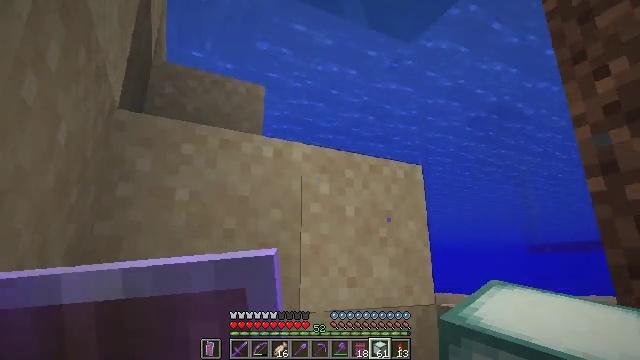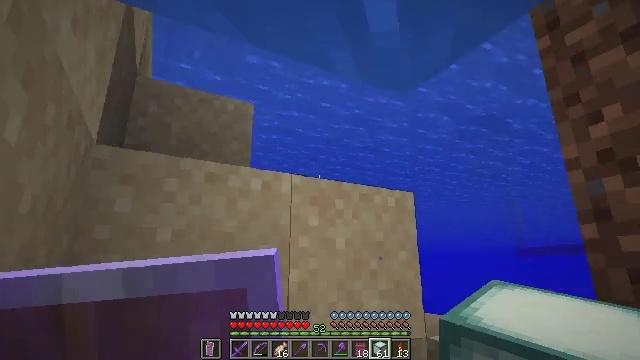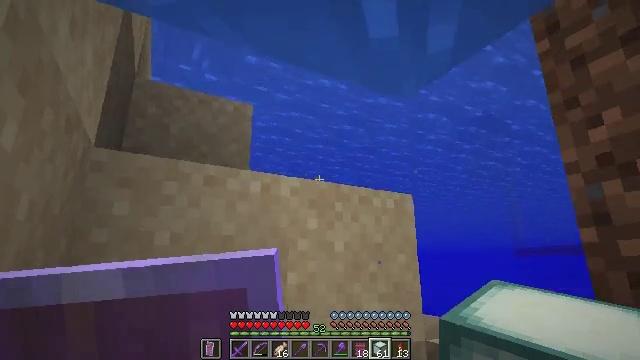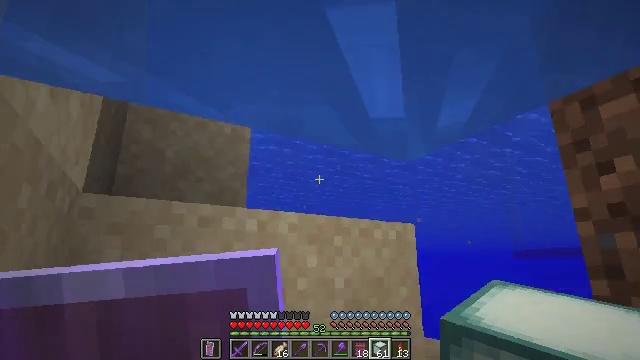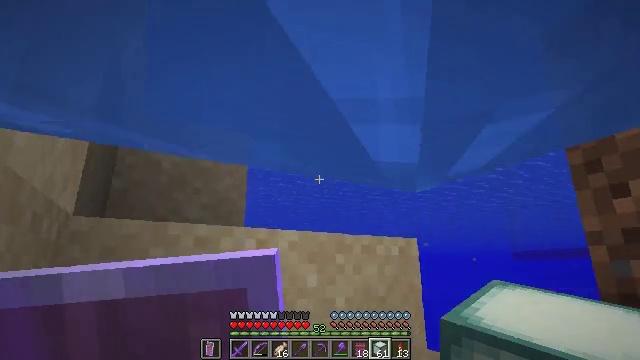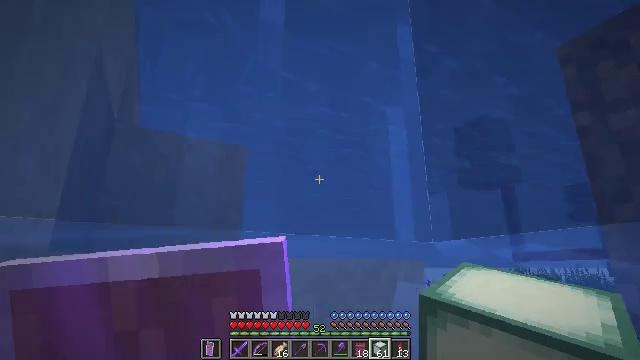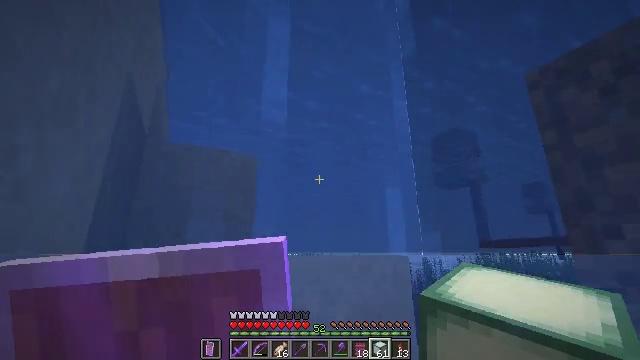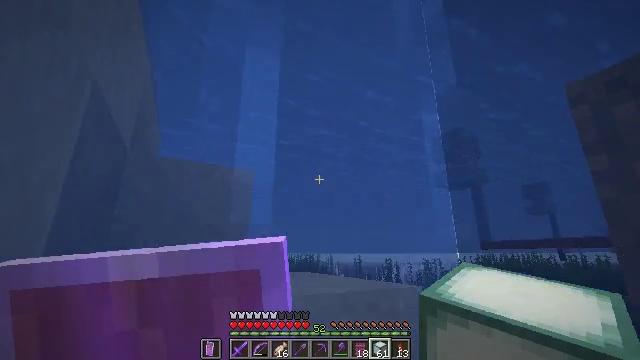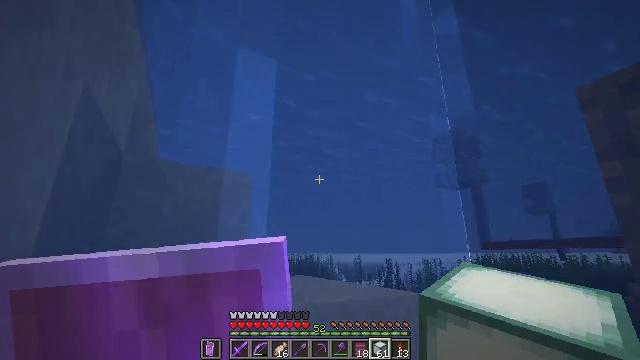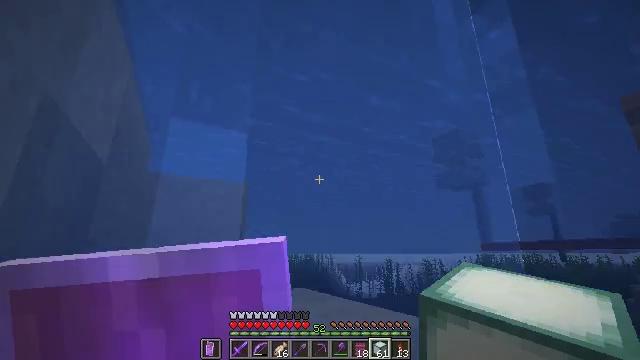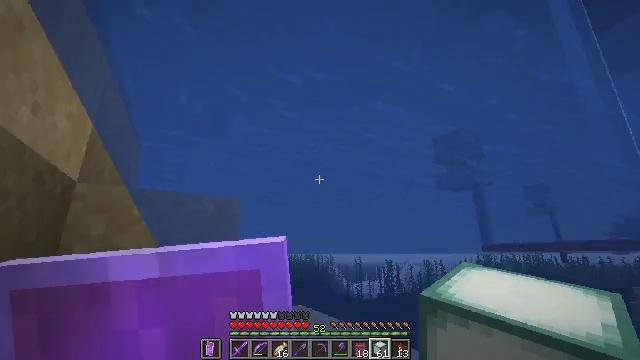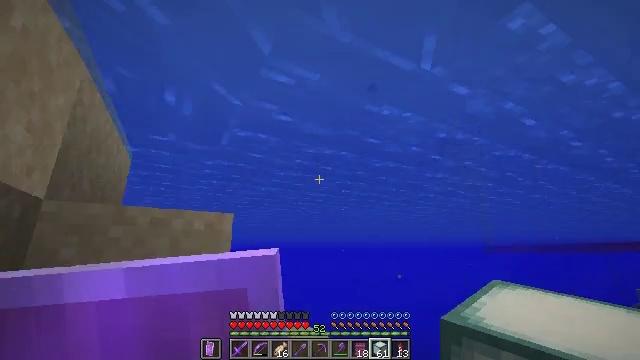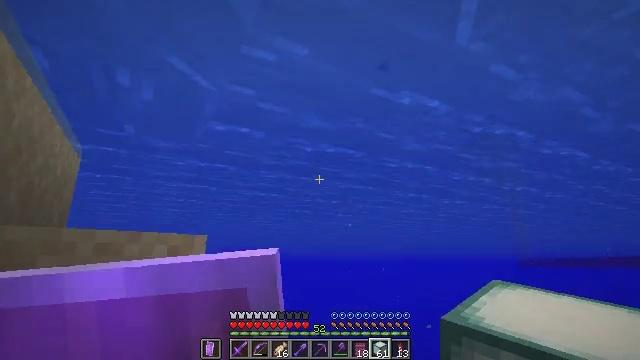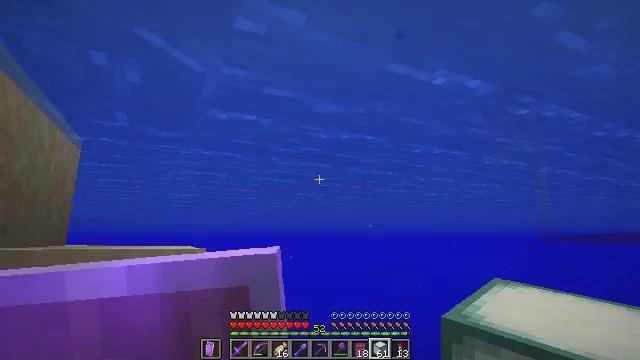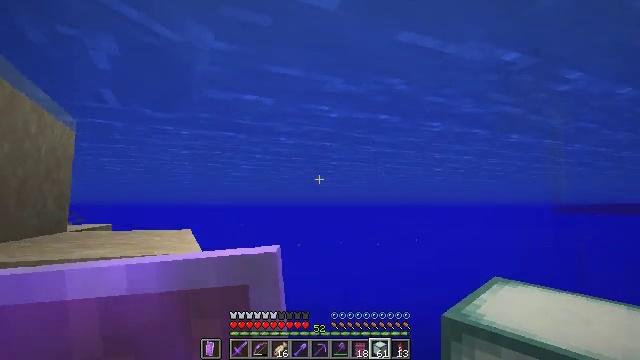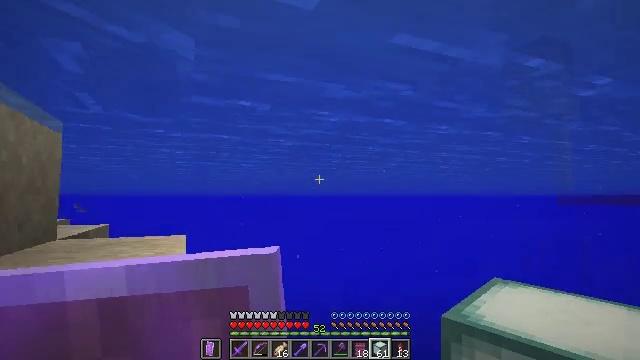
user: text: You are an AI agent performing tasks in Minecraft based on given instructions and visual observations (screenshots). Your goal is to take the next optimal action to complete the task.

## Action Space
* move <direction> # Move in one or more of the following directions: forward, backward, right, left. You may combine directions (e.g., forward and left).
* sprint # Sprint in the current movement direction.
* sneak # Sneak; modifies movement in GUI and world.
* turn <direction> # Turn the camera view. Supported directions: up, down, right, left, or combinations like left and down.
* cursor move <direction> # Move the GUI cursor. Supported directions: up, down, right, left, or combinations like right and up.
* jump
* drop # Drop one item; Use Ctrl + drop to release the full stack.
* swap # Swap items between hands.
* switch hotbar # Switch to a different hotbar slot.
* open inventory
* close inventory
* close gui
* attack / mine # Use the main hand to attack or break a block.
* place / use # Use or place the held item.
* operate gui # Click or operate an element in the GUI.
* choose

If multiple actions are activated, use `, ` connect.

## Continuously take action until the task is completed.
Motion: motion action
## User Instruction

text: Interact with a crafting table to make a sea lantern.
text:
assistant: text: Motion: turn right, jump
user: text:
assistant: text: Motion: jump
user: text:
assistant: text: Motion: jump
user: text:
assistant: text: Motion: move forward, jump
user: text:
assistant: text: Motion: move forward, jump
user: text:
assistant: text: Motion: move forward, jump
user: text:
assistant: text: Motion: move forward, jump
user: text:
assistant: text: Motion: move forward, jump
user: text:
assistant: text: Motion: move forward, jump
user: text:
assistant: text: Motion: move forward, jump
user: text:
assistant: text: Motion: move forward, jump
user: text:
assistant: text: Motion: move forward, jump
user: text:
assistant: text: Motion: move forward, turn left and down, jump
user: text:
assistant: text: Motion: move forward, turn left and down, jump
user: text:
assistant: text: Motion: move forward, turn down, jump
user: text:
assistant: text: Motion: move forward, jump
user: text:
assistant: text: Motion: move forward, jump
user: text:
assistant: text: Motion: move forward, turn down, jump
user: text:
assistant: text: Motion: move forward, turn left and down, jump
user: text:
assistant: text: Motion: move forward, turn down, jump
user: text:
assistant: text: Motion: move forward, jump
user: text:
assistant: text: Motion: move forward, jump
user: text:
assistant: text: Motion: move forward, turn left and down, jump
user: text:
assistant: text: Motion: move forward, turn left and down, jump
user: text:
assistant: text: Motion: move forward, turn left and down, jump
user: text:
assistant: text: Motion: move forward, turn left and down, jump
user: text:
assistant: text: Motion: move forward, turn left and down, jump
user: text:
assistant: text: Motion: move forward, turn left, jump
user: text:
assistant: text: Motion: move forward, turn left
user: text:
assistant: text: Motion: move forward